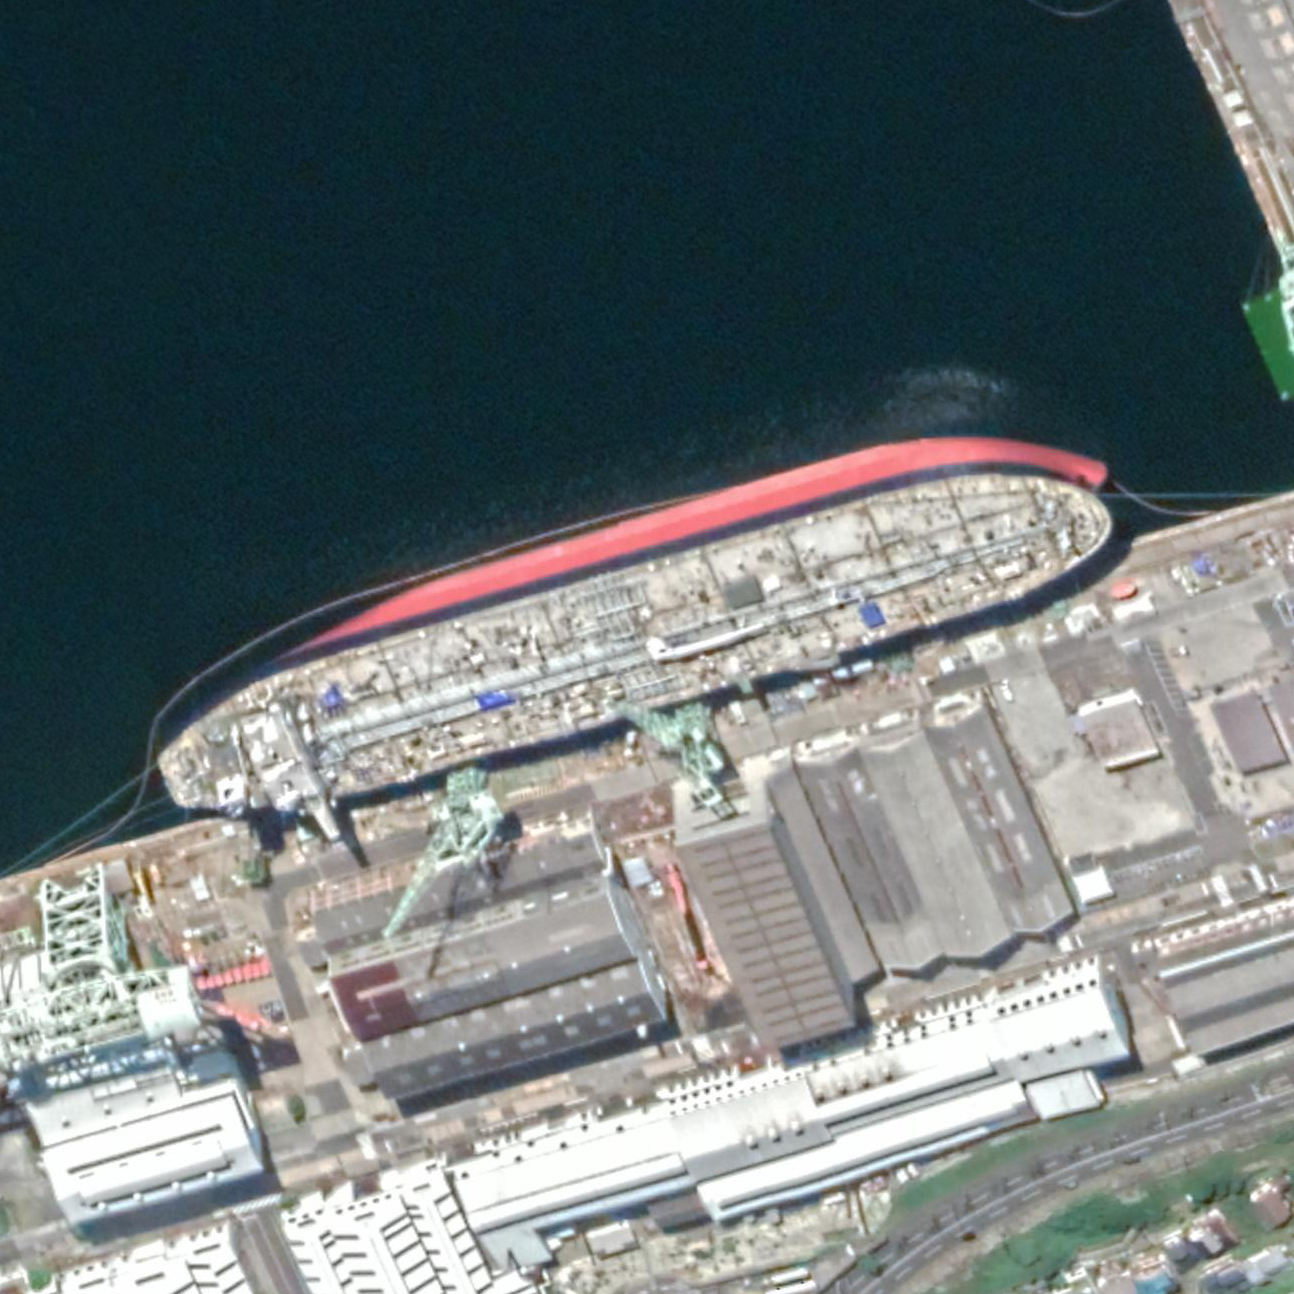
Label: Tank_ship